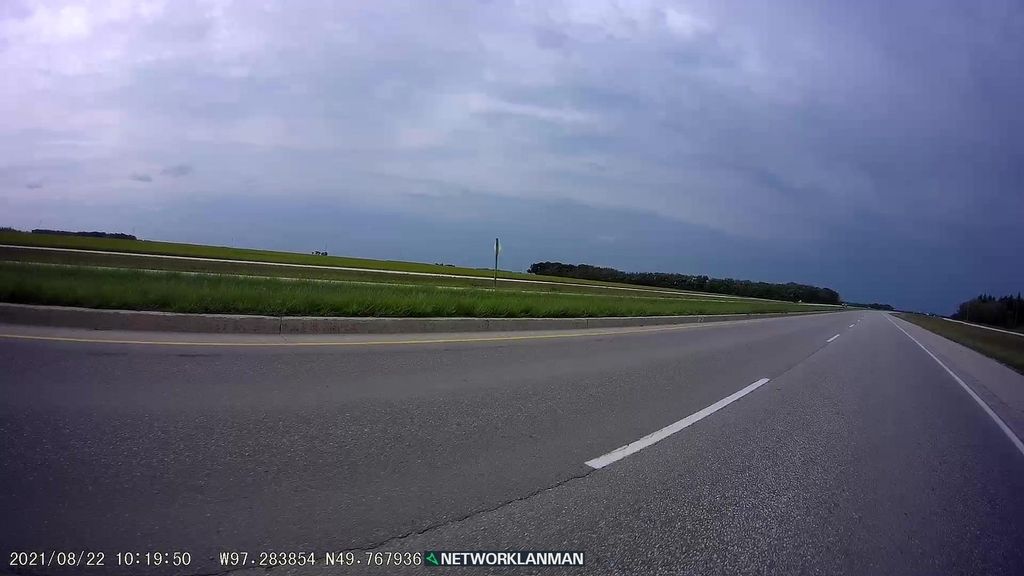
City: winnipeg